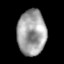
Tissue: lung
Cell type: Epithelial cells
Senescence score: 0.1087
Nuclear area (px): 1265
Mean DAPI intensity: 161.028